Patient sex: F
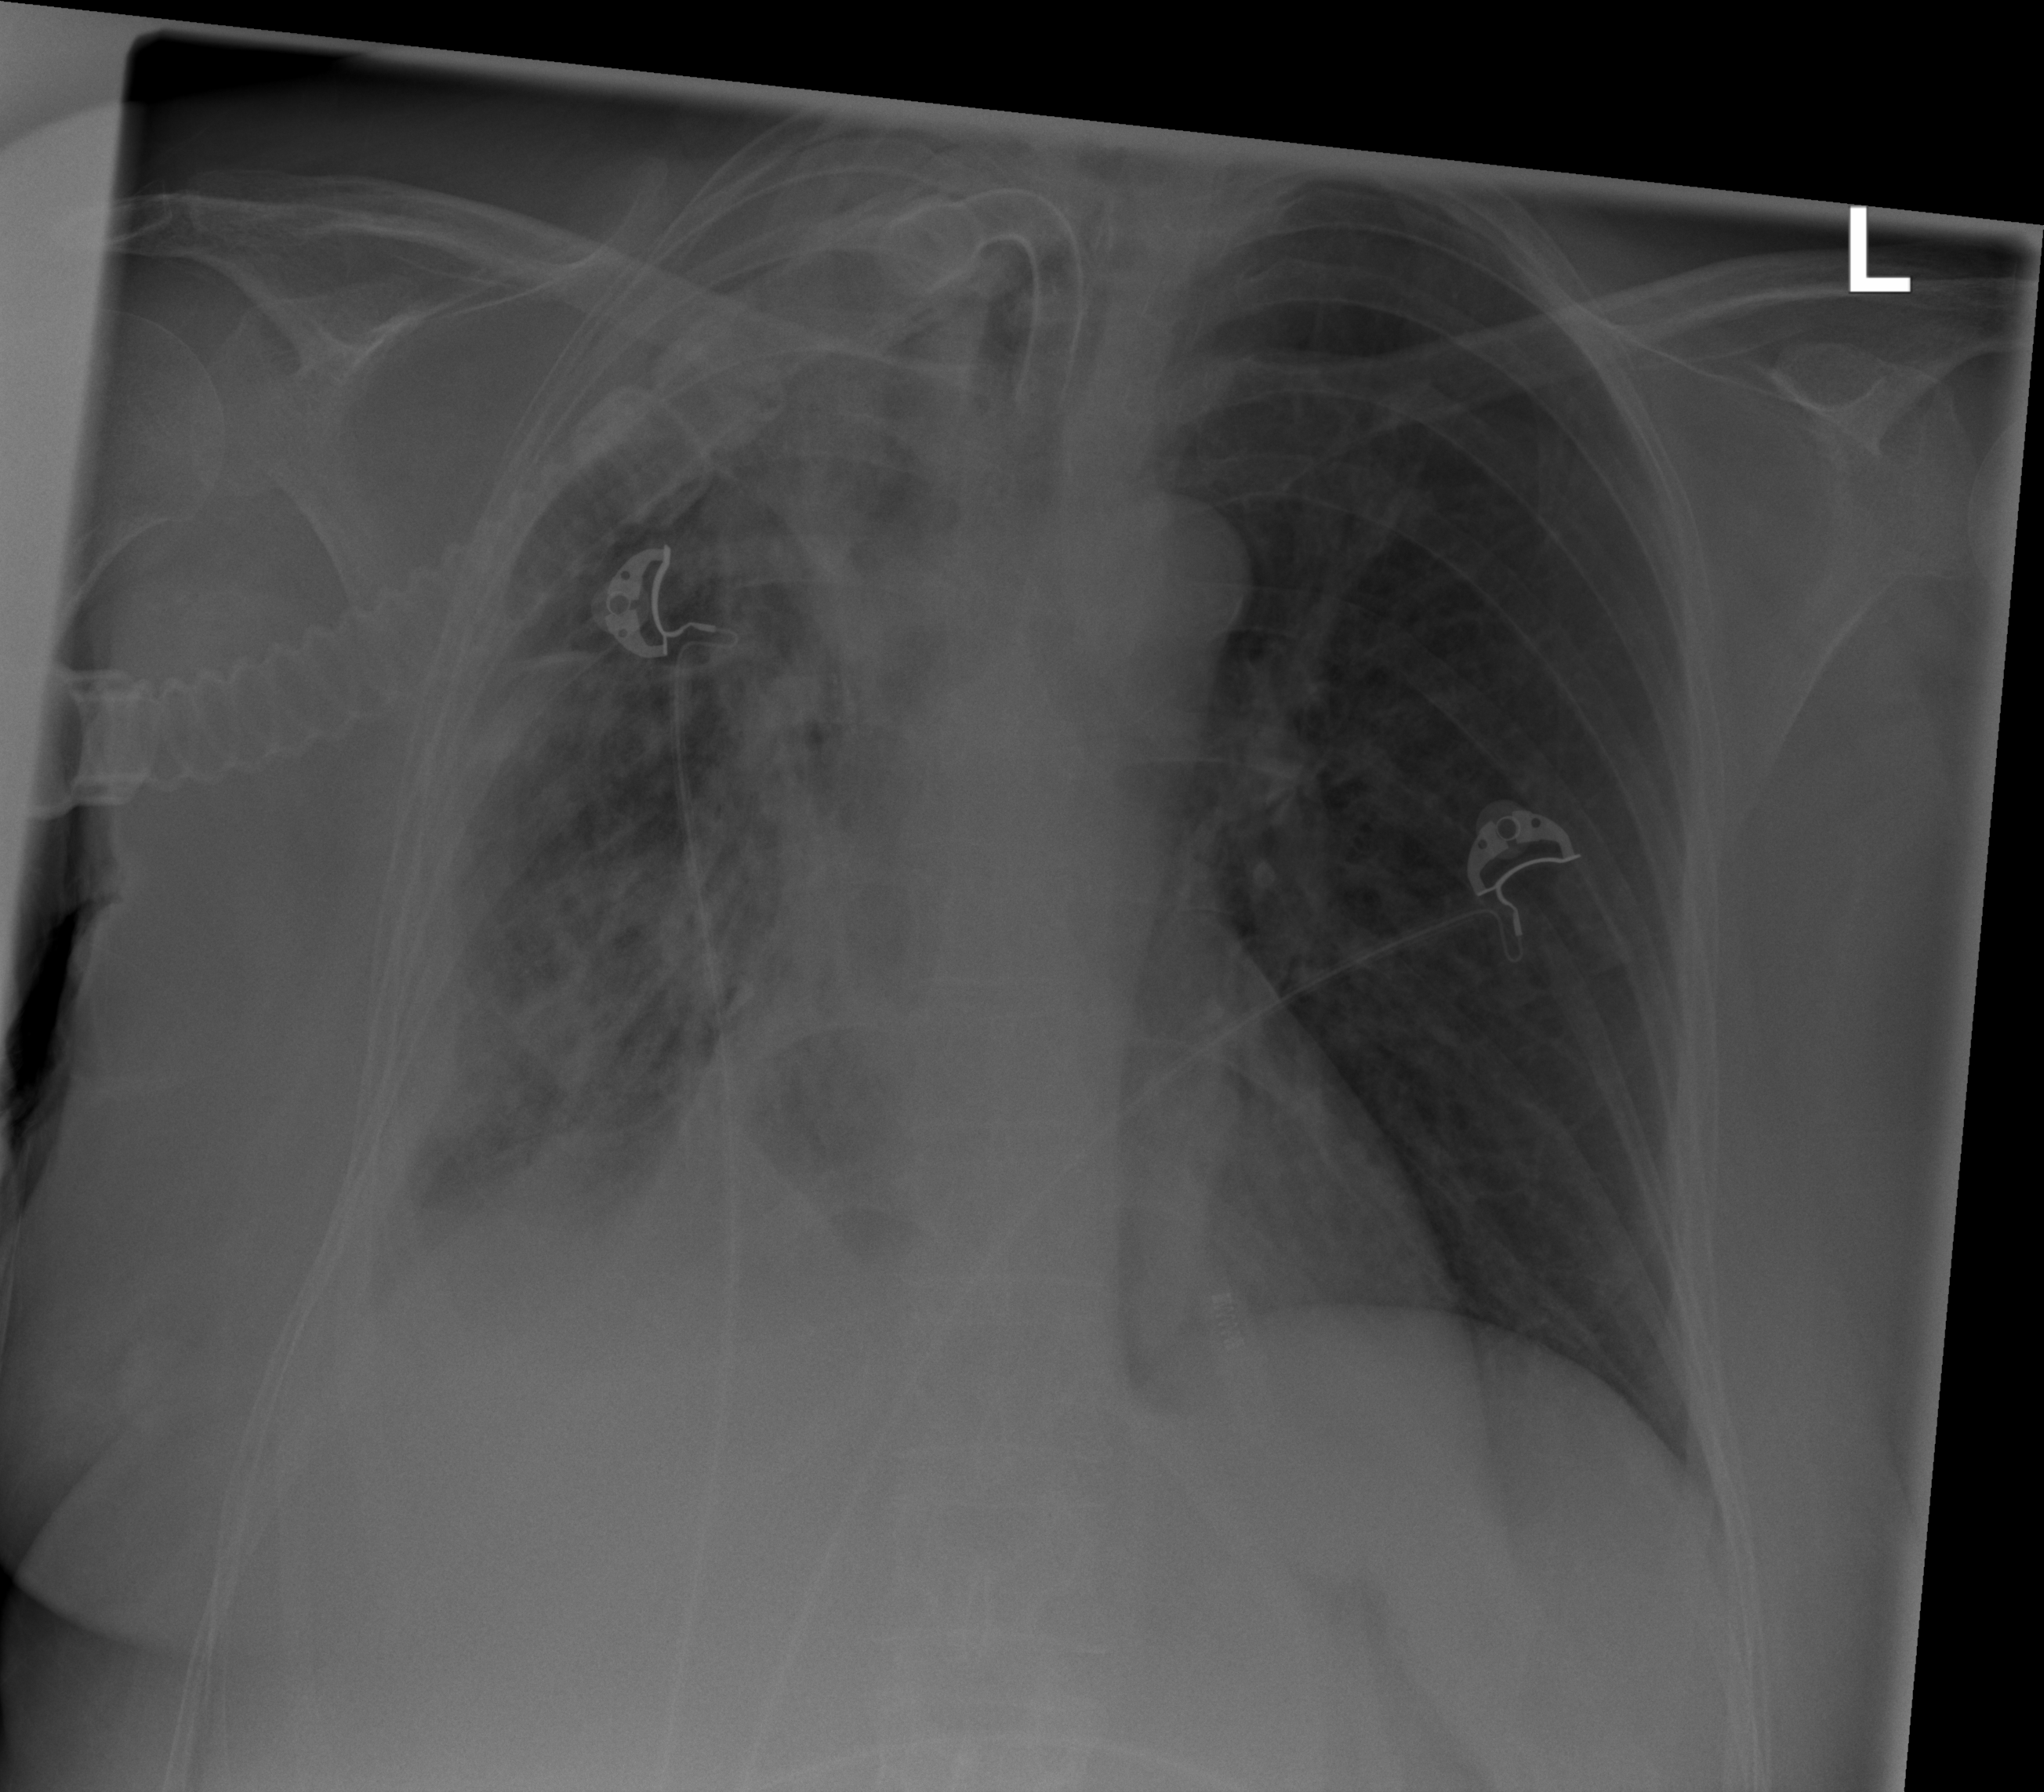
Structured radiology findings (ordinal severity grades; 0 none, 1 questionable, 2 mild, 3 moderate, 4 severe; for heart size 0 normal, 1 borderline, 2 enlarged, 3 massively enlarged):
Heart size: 0
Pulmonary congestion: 0
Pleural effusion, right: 3
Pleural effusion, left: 0
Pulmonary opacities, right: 3
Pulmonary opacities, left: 0
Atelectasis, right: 3
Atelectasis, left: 0